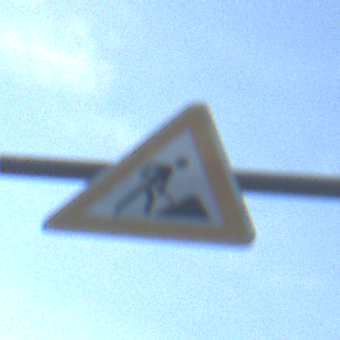
Verkehrszeichen: Arbeitsstelle
Umgebung: Outdoor, Nature
Tageszeit: MorningAfternoon
Wetter: PartlyCloudy
Licht: Natural
Jahreszeit: NotSpecified
Kontrast: MediumContrast